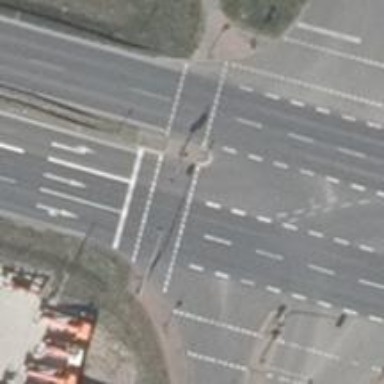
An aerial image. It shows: Asphalt road designated as primary highway with lane markings.